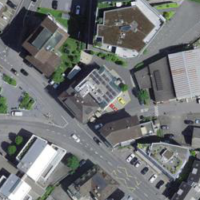
EUNIS habitat code: 54
Species observed at this site:
Passer domesticus